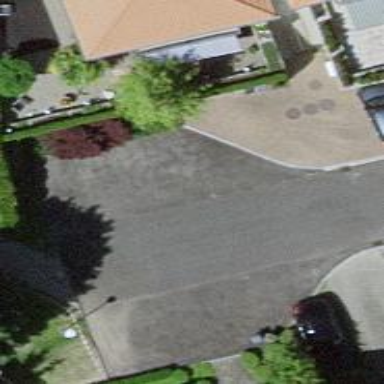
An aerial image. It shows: Turning circle on the road.